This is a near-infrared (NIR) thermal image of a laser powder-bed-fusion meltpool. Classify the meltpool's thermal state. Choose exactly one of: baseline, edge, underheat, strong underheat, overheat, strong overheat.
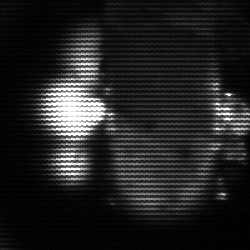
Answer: strong underheat